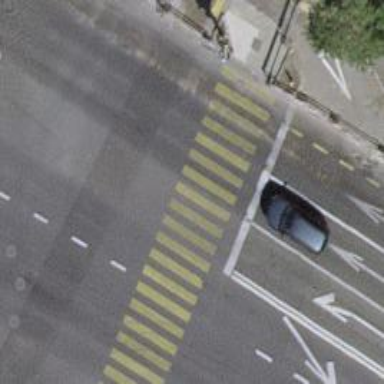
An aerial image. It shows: Secondary road with asphalt surface. There is trolley wire indicating the presence of trolley buses on designated lane shared with cyclists.